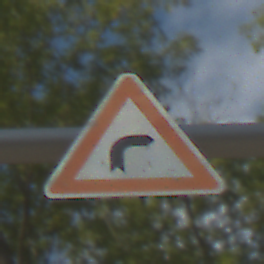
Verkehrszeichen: KurveRechts
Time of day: MorningAfternoon
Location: Outdoor (Nature)
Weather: PartlyCloudy
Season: NotSpecified
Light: Natural